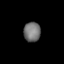
Tissue: skin
Cell type: Others
Senescence score: 0.1782
Nuclear area (px): 325
Mean DAPI intensity: 115.443